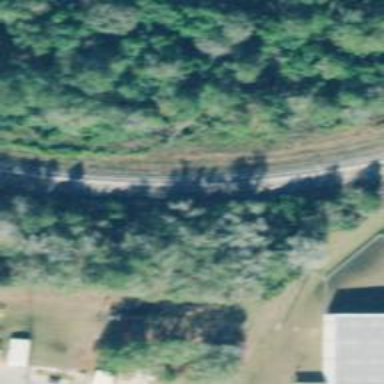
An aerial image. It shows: Abandoned railway spur for lumber freight services.